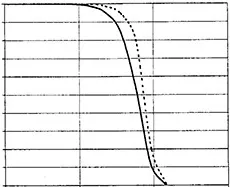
Dose-volume histograms for the target.
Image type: chart (chart)